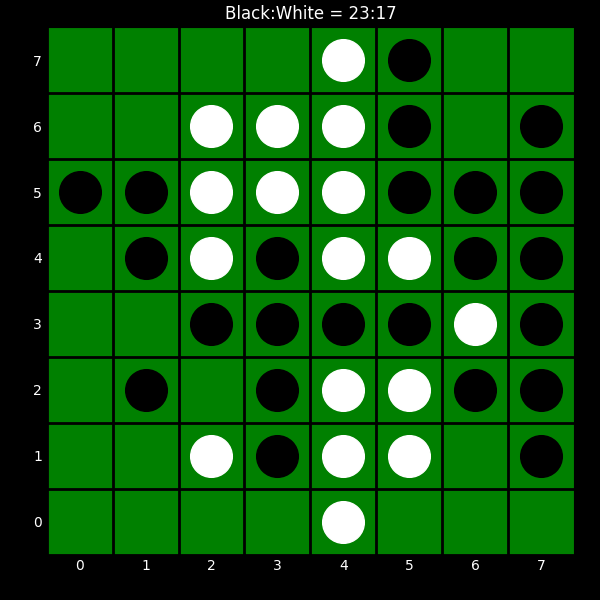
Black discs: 23
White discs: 17